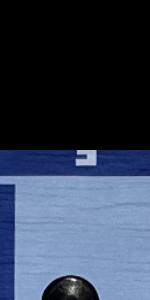
Label: Empty